【题型】选择题　【知识点】解析几何　【难度】medium
已知点$A(-1,-1)$。若曲线$T$上存在两点$B,C$，使$\triangle ABC$为正三角形，则称$T$为“正三角形”曲线。给定下列三条曲线：

① $x+y-3=0\ (0 \leq x \leq 3)$；② $x^2 + y^2 = 2\ (-\sqrt{2} \leq x \leq 0)$；③ $y = -\frac{1}{x}\ (x > 0)$。

其中，“正三角形”曲线的个数是（ ）

A. $0$ \quad B. $1$ \quad C. $2$ \quad D. $3$
【解答】
\vspace{1em}

\textbf{【答案】} C

\vspace{1em}

\textbf{【分析】}
对①，曲线为线段，与坐标轴的交点坐标为$M(0,3),N(3,0)$，可算得$|AM|=|AN|<|MN|$，可得等腰$\triangle MAN$顶角大于$60^\circ$，即可判断；

对②，曲线为圆心为原点，半径为$\sqrt{2}$的圆在第三象限内的四分之一圆弧，$A$在曲线上，曲线与坐标轴的交点坐标为$M(-\sqrt{2},0)$，$N(0,-\sqrt{2})$，

由圆的性质可得$\angle BAC$最小值为$\angle MAN$且$\angle MAN$为钝角，即可判断；

对③，易知存在半径$r=r_0$的圆$A$与曲线相切，当$r \to +\infty$时，交曲线于$B,C$，可得$\angle BAC > 60^\circ$，$\angle BAC$连续变化，则存在$r$令$\angle BAC = 60^\circ$，即可判断。

\vspace{1em}

\textbf{【详解】}
对①，因为点$A$不在直线$x+y-3=0$上，直线与坐标轴的交点坐标为$M(0,3),N(3,0)$，此时$|MN|=3\sqrt{2},|AM|=|AN|=\sqrt{17}$，因为$|AM|<|MN|$，即$\angle MAN > 60^\circ$，

所以存在两点$B,C$，使$\triangle ABC$为正三角形，如图所示，所以①是“正三角形”型曲线。

对②，$x^2 + y^2 = 2\ (-\sqrt{2} \leq x \leq 0)$的图形是圆心为原点，半径为$\sqrt{2}$的圆在第三象限内的四分之一圆弧，$A$在曲线上，

曲线与坐标轴的交点坐标为$M(-\sqrt{2},0)$，$N(0,-\sqrt{2})$，此时弧长$MN = \frac{\sqrt{2}}{2}\pi$，最长的弦长为$|MN|=2$，$|AM|=|AN|=\sqrt{4-2\sqrt{2}}$，则$\angle BAC$最小值为$\angle MAN$，

由圆的性质可知$\angle MAN$为钝角，所以②不是“正三角形”型曲线。

③ 如图所示，易知存在半径为$r_0$的圆$A$与曲线相切，

当$r > r_0$，圆$A$交曲线于$B,C$，连$AB$、$AC$与$y$轴分别交于$M,N$，

则当$r \to +\infty$时，$y_N \to -\infty$，$y_M \to -1$，所以$|MN| \approx |AN|$且远大于$|AM|$，则$\angle MAN > 60^\circ$，

当$r \in (r_0,+\infty)$，$\angle MAN$连续变化，即存在$r$令$\angle MAN = 60^\circ$，此时$\triangle ABC$为正三角形，故③是“正三角形”型曲线。

故选：C.
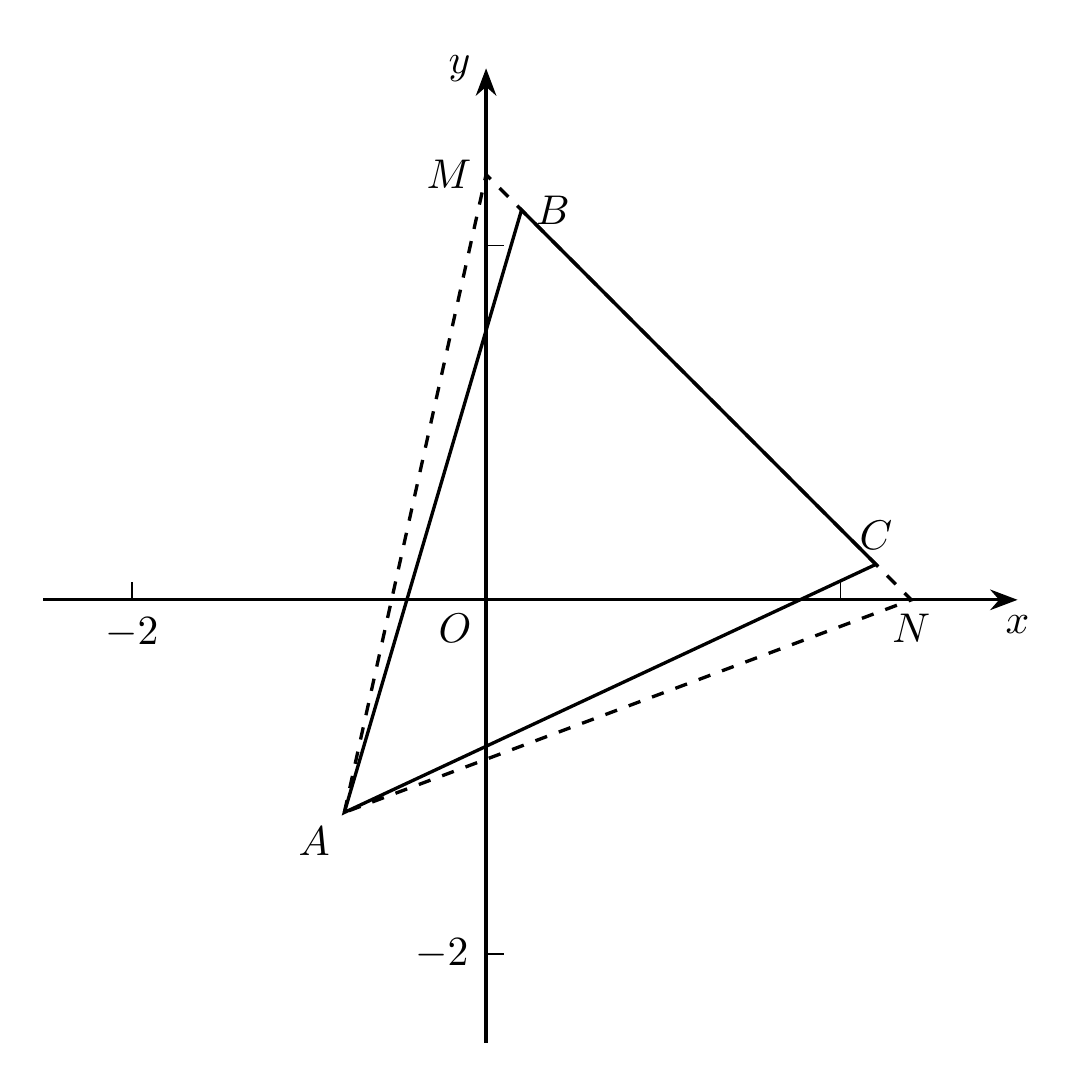
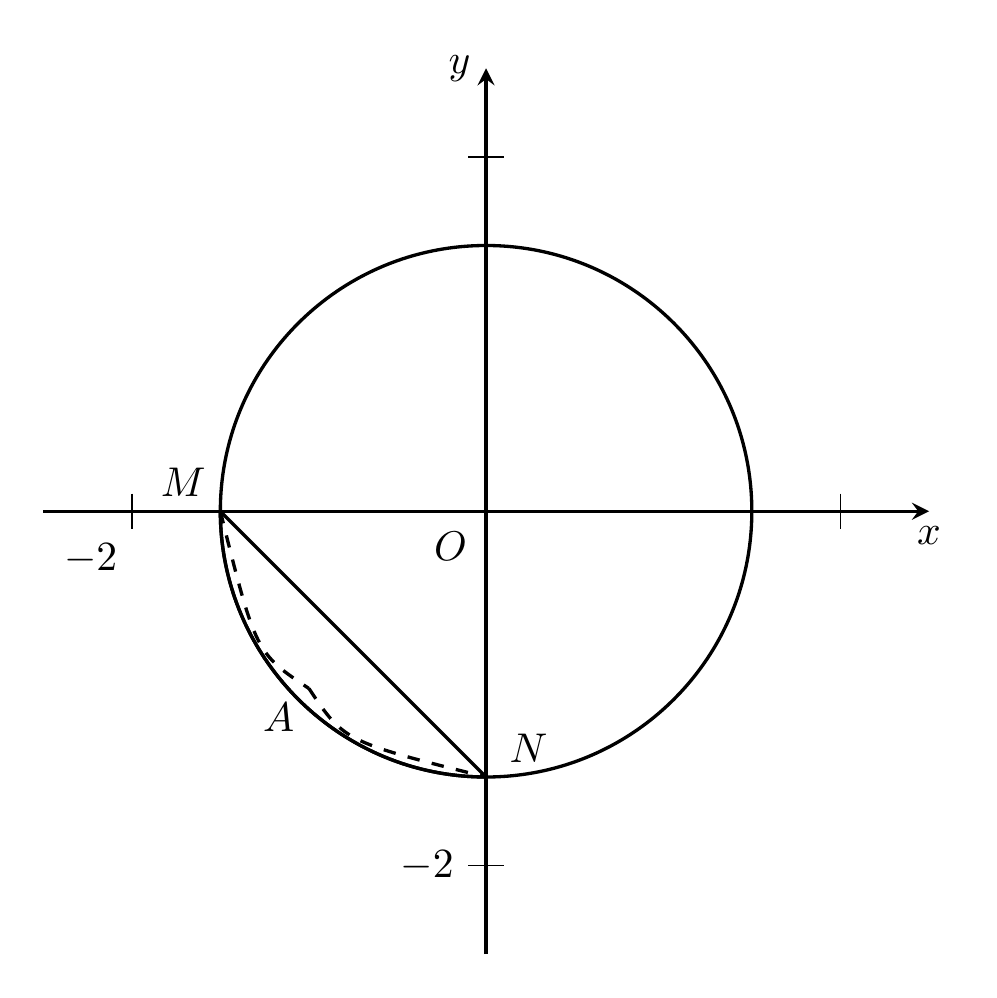
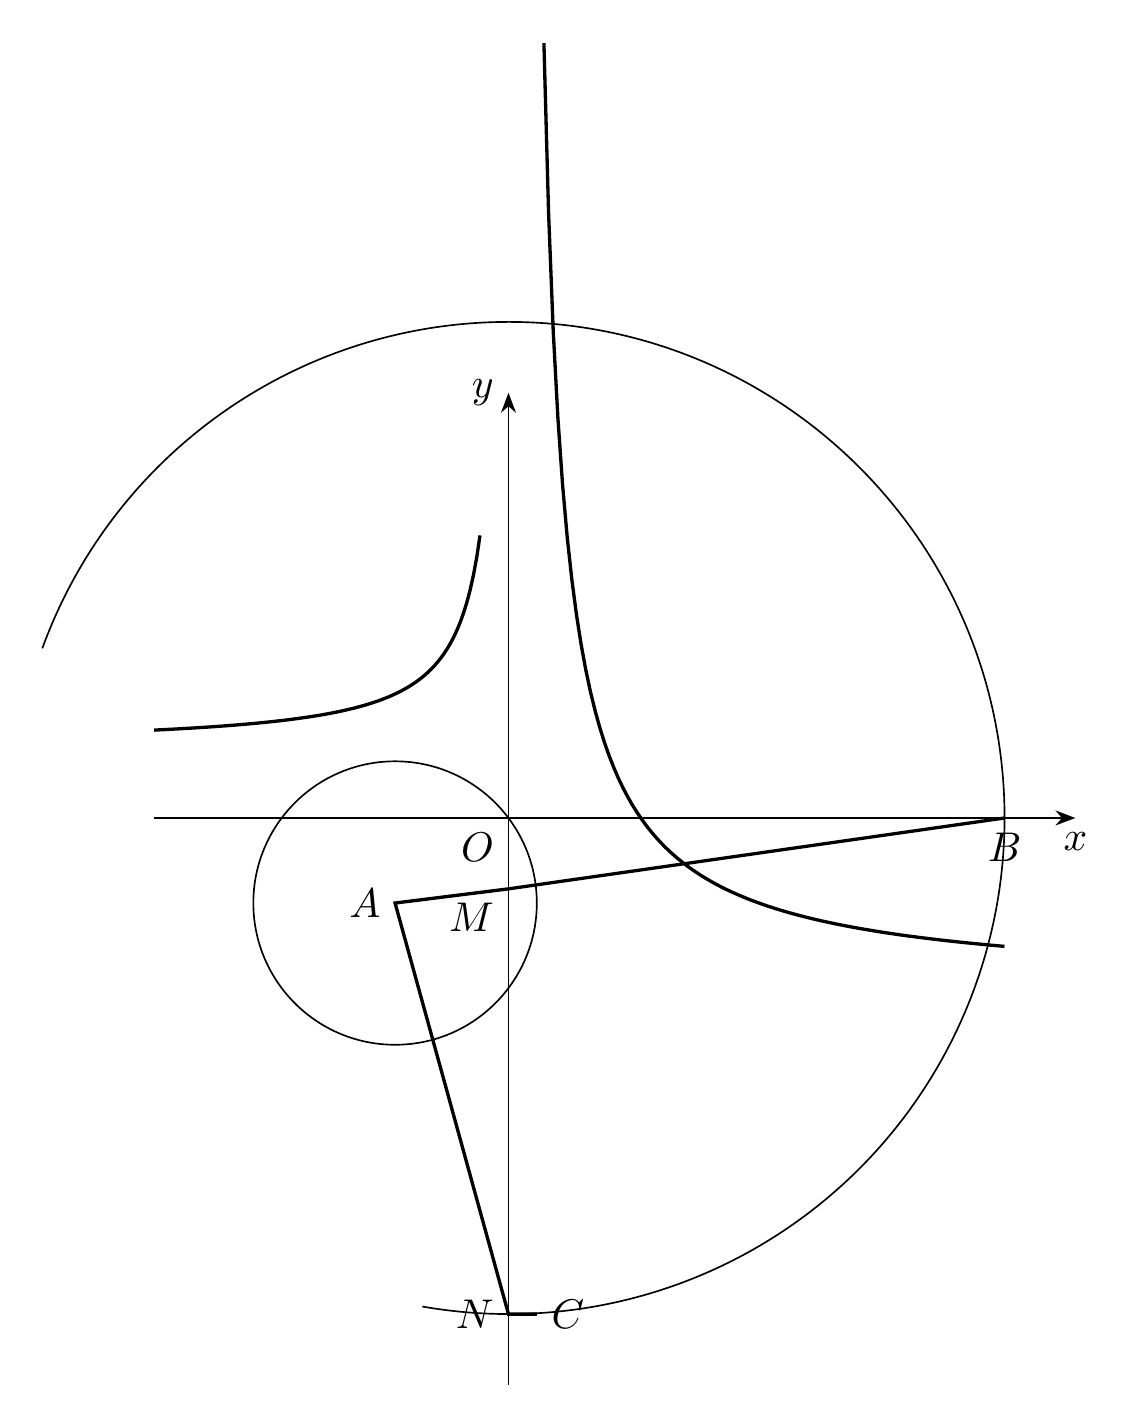